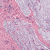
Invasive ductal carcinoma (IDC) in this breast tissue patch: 0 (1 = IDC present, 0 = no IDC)